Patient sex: M
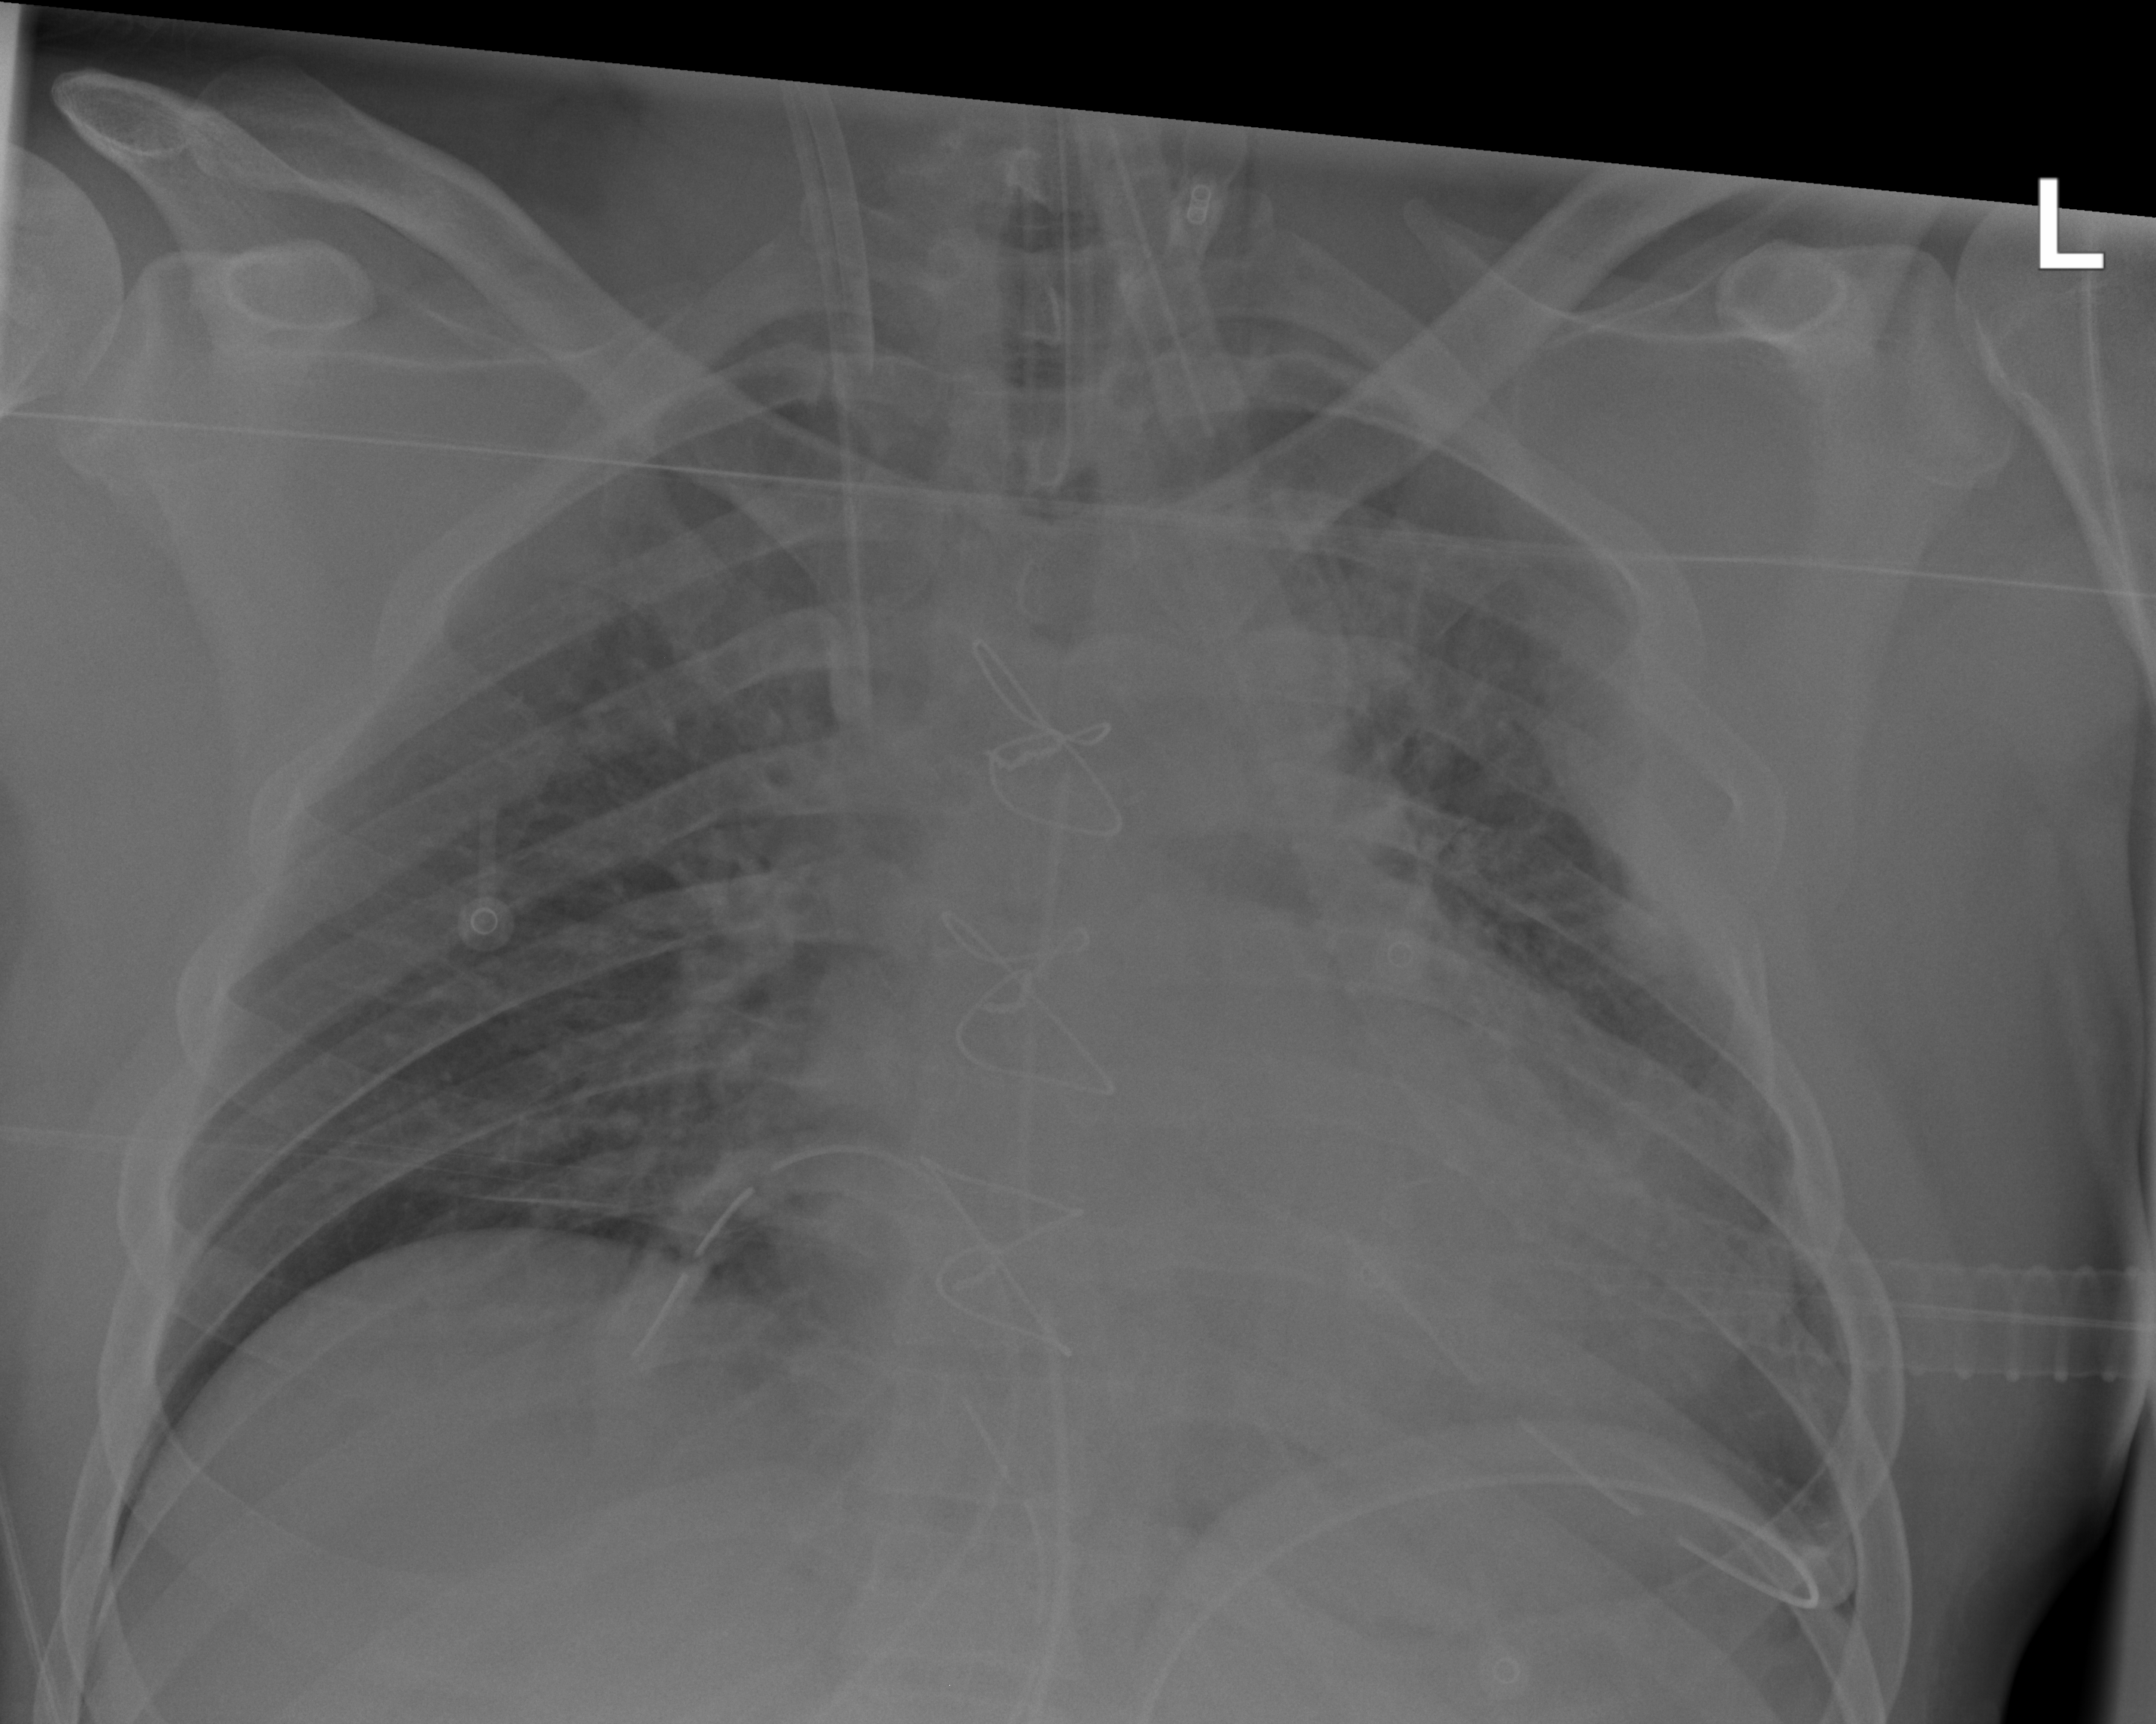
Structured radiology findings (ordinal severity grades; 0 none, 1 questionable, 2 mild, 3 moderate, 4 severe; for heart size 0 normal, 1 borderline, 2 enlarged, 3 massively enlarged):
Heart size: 2
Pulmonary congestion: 3
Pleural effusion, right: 0
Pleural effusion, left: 2
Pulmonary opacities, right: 2
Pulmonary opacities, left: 2
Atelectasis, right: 0
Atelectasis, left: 3